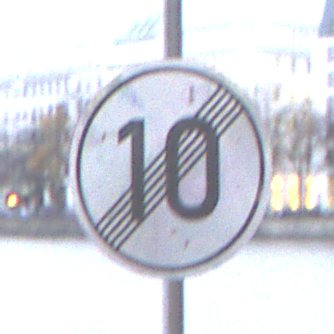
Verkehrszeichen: EndeGeschwindigkeit10
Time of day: MorningAfternoon
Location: Outdoor (Urban)
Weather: Overcast
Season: NotSpecified
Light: Natural